Question: I want to create an expander with directional arrows to expand in al 4 directions. Like when the expander sits at the top of the page, it would expand down an downpointing arrows would rotate 180 degrees. Now when the expander sits at the left side of the page, it should expand right. But my arrows should point right so the user knows it has to click the expander for it to expand to the right.
At the moment, the arrows are 4 lines pointing down. But they should point right. I tried using a rotatetransform, but I cannot address it because I think I cannot address a key in a template from outside the template, so my doubleanimation to rotate the -45 degrees throws an error saying it cannto find myTransform.
Any ideas on this?
'''
<Style x:Key="ExpanderNoButtonStyle" TargetType="toolkit:Expander">
<Setter Property="Template">
<Setter.Value>
<ControlTemplate TargetType="toolkit:Expander">
<Grid Background="Transparent">
<vsm:VisualStateManager.VisualStateGroups>
<vsm:VisualStateGroup x:Name="ExpandDirectionStates">
<vsm:VisualStateGroup.Transitions>
<vsm:VisualTransition GeneratedDuration="0"/>
</vsm:VisualStateGroup.Transitions>
<vsm:VisualState x:Name="ExpandLeft">
<Storyboard>
<ObjectAnimationUsingKeyFrames Duration="0" Storyboard.TargetName="ExpanderButton" Storyboard.TargetProperty="(Grid.Column)">
<DiscreteObjectKeyFrame KeyTime="0" Value="1"/>
</ObjectAnimationUsingKeyFrames>
<ObjectAnimationUsingKeyFrames Duration="0" Storyboard.TargetName="ExpandSite" Storyboard.TargetProperty="(Grid.Row)">
<DiscreteObjectKeyFrame KeyTime="0" Value="0"/>
</ObjectAnimationUsingKeyFrames>
<ObjectAnimationUsingKeyFrames Duration="0" Storyboard.TargetName="rd0" Storyboard.TargetProperty="Height">
<DiscreteObjectKeyFrame KeyTime="0" Value="*"/>
</ObjectAnimationUsingKeyFrames>
<ObjectAnimationUsingKeyFrames Duration="0" Storyboard.TargetName="cd0" Storyboard.TargetProperty="Width">
<DiscreteObjectKeyFrame KeyTime="0" Value="*"/>
</ObjectAnimationUsingKeyFrames>
<DoubleAnimation Storyboard.TargetName="myTransform" Storyboard.TargetProperty="Angle" From="0.0" To="-45.0" Duration="0" />
</Storyboard>
</vsm:VisualState>
</vsm:VisualStateGroup>
</vsm:VisualStateManager.VisualStateGroups>
<Grid>
<Grid.RowDefinitions>
<RowDefinition Height="Auto" x:Name="rd0"/>
<RowDefinition Height="Auto" x:Name="rd1"/>
</Grid.RowDefinitions>
<Grid.ColumnDefinitions>
<ColumnDefinition Width="Auto" x:Name="cd0"/>
<ColumnDefinition Width="Auto" x:Name="cd1"/>
</Grid.ColumnDefinitions>
<ToggleButton Content="{TemplateBinding Header}" ContentTemplate="{TemplateBinding HeaderTemplate}" FontFamily="{TemplateBinding FontFamily}" FontSize="{TemplateBinding FontSize}" FontStretch="{TemplateBinding FontStretch}" FontStyle="{TemplateBinding FontStyle}" FontWeight="{TemplateBinding FontWeight}" Foreground="{TemplateBinding Foreground}" Grid.Column="0" Grid.Row="0" HorizontalContentAlignment="{TemplateBinding HorizontalContentAlignment}" IsChecked="{TemplateBinding IsExpanded}" Margin="1" MinHeight="0" MinWidth="0" x:Name="ExpanderButton" Padding="{TemplateBinding Padding}" VerticalContentAlignment="{TemplateBinding VerticalContentAlignment}">
<ToggleButton.Template>
<ControlTemplate TargetType="ToggleButton">
<Grid>
<Grid.Background>
<LinearGradientBrush StartPoint="0.5, 0" EndPoint="0.5,1">
<GradientStop Color="white" Offset="0"/>
<GradientStop Color="#FFAAAAAA" Offset="1"/>
</LinearGradientBrush>
</Grid.Background>
<Grid HorizontalAlignment="Center" VerticalAlignment="Center">
<Grid.RenderTransform>
<RotateTransform x:Name="myTransform" Angle="0" CenterX="7.5" CenterY="7.5"/>
</Grid.RenderTransform>
<Ellipse Width="15" Height="15" Fill="#FF888888"/>
<Line Stroke="White" X1="3" Y1="4" X2="7.5" Y2="8" />
<Line Stroke="White" X1="12" Y1="4" X2="7.5" Y2="8" />
<Line Stroke="White" X1="3" Y1="8" X2="7.5" Y2="12" />
<Line Stroke="White" X1="12" Y1="8" X2="7.5" Y2="12" />
</Grid>
</Grid>
</ControlTemplate>
</ToggleButton.Template>
</ToggleButton>
</Grid>
</Grid>
</ControlTemplate>
</Setter.Value>
</Setter>
</Style>
'''
This is how the good version look like (expands down, see arrows). I now want these arrows to be rotated 45 degrees so i can use it for al for sides.

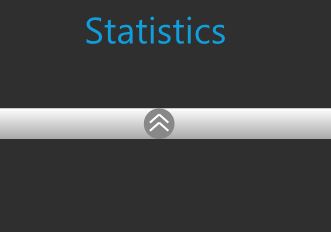
Answer: I've created 4 possible states and added them to the grid's resources. This way, when a certain direction is called, it'll go fetch the appropriate template. So the arrows are unique for every template, there's no need to rotate them anymore.
here's the xaml for the 4 templates, hope someone can use them
'''
<ControlTemplate x:Key="ExpanderDownHeaderTemplate" TargetType="ToggleButton">
<Grid Background="Transparent">
<VisualStateManager.VisualStateGroups>
<VisualStateGroup x:Name="CheckStates">
<VisualStateGroup.Transitions>
<VisualTransition GeneratedDuration="00:00:00"/>
</VisualStateGroup.Transitions>
<VisualState x:Name="Checked">
<Storyboard>
<ObjectAnimationUsingKeyFrames Duration="0" Storyboard.TargetProperty="Data" Storyboard.TargetName="arrow">
<DiscreteObjectKeyFrame KeyTime="0" Value="M 1,1.5 L 4.5,5 L 8,1.5"/>
</ObjectAnimationUsingKeyFrames>
</Storyboard>
</VisualState>
<VisualState x:Name="Unchecked"/>
</VisualStateGroup>
<VisualStateGroup x:Name="CommonStates">
<VisualStateGroup.Transitions>
<VisualTransition GeneratedDuration="0"/>
<VisualTransition GeneratedDuration="00:00:00.1" To="MouseOver"/>
<VisualTransition GeneratedDuration="00:00:00.1" To="Pressed"/>
</VisualStateGroup.Transitions>
<VisualState x:Name="Normal"/>
<VisualState x:Name="MouseOver">
<Storyboard>
<DoubleAnimation BeginTime="0" To="1" Storyboard.TargetProperty="(Border.Opacity)" Storyboard.TargetName="brdExpander"/>
</Storyboard>
</VisualState>
<VisualState x:Name="Pressed" />
</VisualStateGroup>
<VisualStateGroup x:Name="FocusStates">
<VisualState x:Name="Focused" />
<VisualState x:Name="Unfocused"/>
</VisualStateGroup>
</VisualStateManager.VisualStateGroups>
<Border Name="brdExpander" Padding="{TemplateBinding Padding}" CornerRadius="1" Opacity="0.7" Background="{StaticResource ToggleButtonBackground}">
<StackPanel HorizontalAlignment="Center" VerticalAlignment="Center" Orientation="Horizontal">
<Path x:Name="arrow" Data="M 1,4.5 L 4.5,1 L 8,4.5" HorizontalAlignment="Center" Stroke="{StaticResource ItemYellow}" StrokeThickness="2" VerticalAlignment="Center"/>
<ContentPresenter ContentTemplate="{TemplateBinding ContentTemplate}" Content="{TemplateBinding Content}" Grid.Column="1" HorizontalAlignment="Center" Margin="10,0,0,0" VerticalAlignment="Center"/>
</StackPanel>
</Border>
</Grid>
</ControlTemplate>
<ControlTemplate x:Key="ExpanderUpHeaderTemplate" TargetType="ToggleButton">
<Grid Background="Transparent">
<VisualStateManager.VisualStateGroups>
<VisualStateGroup x:Name="CheckStates">
<VisualStateGroup.Transitions>
<VisualTransition GeneratedDuration="00:00:00"/>
</VisualStateGroup.Transitions>
<VisualState x:Name="Checked">
<Storyboard>
<ObjectAnimationUsingKeyFrames Duration="0" Storyboard.TargetProperty="Data" Storyboard.TargetName="arrow">
<DiscreteObjectKeyFrame KeyTime="0" Value="M 1,5 L 4.5,1.5 L 8,5"/>
</ObjectAnimationUsingKeyFrames>
</Storyboard>
</VisualState>
<VisualState x:Name="Unchecked"/>
</VisualStateGroup>
<VisualStateGroup x:Name="CommonStates">
<VisualStateGroup.Transitions>
<VisualTransition GeneratedDuration="0"/>
<VisualTransition GeneratedDuration="00:00:00.1" To="MouseOver"/>
<VisualTransition GeneratedDuration="00:00:00.1" To="Pressed"/>
</VisualStateGroup.Transitions>
<VisualState x:Name="Normal"/>
<VisualState x:Name="MouseOver">
<Storyboard>
<DoubleAnimation BeginTime="0" To="1" Storyboard.TargetProperty="(Border.Opacity)" Storyboard.TargetName="brdExpander"/>
</Storyboard>
</VisualState>
<VisualState x:Name="Pressed" />
</VisualStateGroup>
<VisualStateGroup x:Name="FocusStates">
<VisualState x:Name="Focused" />
<VisualState x:Name="Unfocused"/>
</VisualStateGroup>
</VisualStateManager.VisualStateGroups>
<Border Name="brdExpander" Padding="{TemplateBinding Padding}" CornerRadius="1" Opacity="0.7" Background="{StaticResource ToggleButtonBackground}">
<StackPanel HorizontalAlignment="Center" VerticalAlignment="Center" Orientation="Horizontal">
<Path x:Name="arrow" Data="M 1,1 L 4.5,4.5 L 8,1" HorizontalAlignment="Center" Stroke="{StaticResource ItemYellow}" StrokeThickness="2" VerticalAlignment="Center"/>
<ContentPresenter x:Name="header" ContentTemplate="{TemplateBinding ContentTemplate}" Content="{TemplateBinding Content}" Grid.Column="1" HorizontalAlignment="Stretch" Margin="10,0,0,0" VerticalAlignment="Center"/>
</StackPanel>
</Border>
</Grid>
</ControlTemplate>
<ControlTemplate x:Key="ExpanderLeftHeaderTemplate" TargetType="ToggleButton">
<Grid Background="Transparent">
<VisualStateManager.VisualStateGroups>
<VisualStateGroup x:Name="CheckStates">
<VisualStateGroup.Transitions>
<VisualTransition GeneratedDuration="00:00:00"/>
</VisualStateGroup.Transitions>
<VisualState x:Name="Checked">
<Storyboard>
<ObjectAnimationUsingKeyFrames Duration="0" Storyboard.TargetProperty="Data" Storyboard.TargetName="arrow">
<DiscreteObjectKeyFrame KeyTime="0" Value="M 4.5,1 L 1,4.5 L 4.5,8"/>
</ObjectAnimationUsingKeyFrames>
</Storyboard>
</VisualState>
<VisualState x:Name="Unchecked"/>
</VisualStateGroup>
<VisualStateGroup x:Name="CommonStates">
<VisualStateGroup.Transitions>
<VisualTransition GeneratedDuration="0"/>
<VisualTransition GeneratedDuration="00:00:00.1" To="MouseOver"/>
<VisualTransition GeneratedDuration="00:00:00.1" To="Pressed"/>
</VisualStateGroup.Transitions>
<VisualState x:Name="Normal"/>
<VisualState x:Name="MouseOver">
<Storyboard>
<DoubleAnimation BeginTime="0" To="1" Storyboard.TargetProperty="(Border.Opacity)" Storyboard.TargetName="brdExpander"/>
</Storyboard>
</VisualState>
<VisualState x:Name="Pressed" />
</VisualStateGroup>
<VisualStateGroup x:Name="FocusStates">
<VisualState x:Name="Focused" />
<VisualState x:Name="Unfocused"/>
</VisualStateGroup>
</VisualStateManager.VisualStateGroups>
<Border Name="brdExpander" Padding="{TemplateBinding Padding}" CornerRadius="1" Opacity="0.7" Background="{StaticResource ToggleButtonBackground}">
<StackPanel HorizontalAlignment="Center" VerticalAlignment="Center" >
<Path x:Name="arrow" Data="M 1,1 L 4.5,4.5 L 1,8" HorizontalAlignment="Center" Stroke="{StaticResource ItemYellow}" StrokeThickness="2" VerticalAlignment="Center"/>
<layoutToolkit:LayoutTransformer>
<layoutToolkit:LayoutTransformer.LayoutTransform>
<TransformGroup>
<RotateTransform Angle="270"/>
</TransformGroup>
</layoutToolkit:LayoutTransformer.LayoutTransform>
<ContentPresenter x:Name="header" ContentTemplate="{TemplateBinding ContentTemplate}" HorizontalAlignment="Center" Margin="0,0,10,0" Grid.Row="1" VerticalAlignment="Stretch" >
<!-- Content="{TemplateBinding Content}"-->
<ContentPresenter.Content>
<TextBlock Text="{TemplateBinding Content}" Foreground="{TemplateBinding Foreground}"/>
</ContentPresenter.Content>
</ContentPresenter>
</layoutToolkit:LayoutTransformer>
</StackPanel>
</Border>
</Grid>
</ControlTemplate>
<ControlTemplate x:Key="ExpanderRightHeaderTemplate" TargetType="ToggleButton">
<Grid Background="Transparent">
<VisualStateManager.VisualStateGroups>
<VisualStateGroup x:Name="CheckStates">
<VisualStateGroup.Transitions>
<VisualTransition GeneratedDuration="00:00:00"/>
</VisualStateGroup.Transitions>
<VisualState x:Name="Checked">
<Storyboard>
<ObjectAnimationUsingKeyFrames Duration="0" Storyboard.TargetProperty="Data" Storyboard.TargetName="arrow">
<DiscreteObjectKeyFrame KeyTime="0" Value="M 1,1 L 4.5,4.5 L 1,8"/>
</ObjectAnimationUsingKeyFrames>
</Storyboard>
</VisualState>
<VisualState x:Name="Unchecked"/>
</VisualStateGroup>
<VisualStateGroup x:Name="CommonStates">
<VisualStateGroup.Transitions>
<VisualTransition GeneratedDuration="0"/>
<VisualTransition GeneratedDuration="00:00:00.1" To="MouseOver"/>
<VisualTransition GeneratedDuration="00:00:00.1" To="Pressed"/>
</VisualStateGroup.Transitions>
<VisualState x:Name="Normal"/>
<VisualState x:Name="MouseOver">
<Storyboard>
<DoubleAnimation BeginTime="0" To="1" Storyboard.TargetProperty="(Border.Opacity)" Storyboard.TargetName="brdExpander"/>
</Storyboard>
</VisualState>
<VisualState x:Name="Pressed" />
</VisualStateGroup>
<VisualStateGroup x:Name="FocusStates">
<VisualState x:Name="Focused" />
<VisualState x:Name="Unfocused"/>
</VisualStateGroup>
</VisualStateManager.VisualStateGroups>
<Border Name="brdExpander" Padding="{TemplateBinding Padding}" CornerRadius="1" Opacity="0.7" Background="{StaticResource ToggleButtonBackground}">
<StackPanel HorizontalAlignment="Center" VerticalAlignment="Center">
<Path x:Name="arrow" Data="M 4.5,1 L 1,4.5 L 4.5,8" HorizontalAlignment="Center" Stroke="{StaticResource ItemYellow}" StrokeThickness="2" VerticalAlignment="Center"/>
<layoutToolkit:LayoutTransformer>
<layoutToolkit:LayoutTransformer.LayoutTransform>
<TransformGroup>
<RotateTransform Angle="90"/>
</TransformGroup>
</layoutToolkit:LayoutTransformer.LayoutTransform>
<ContentPresenter x:Name="header" ContentTemplate="{TemplateBinding ContentTemplate}" HorizontalAlignment="Center" Margin="10,0,0,0" Grid.Row="1" VerticalAlignment="Stretch">
<ContentPresenter.Content>
<TextBlock Text="{TemplateBinding Content}" Foreground="{TemplateBinding Foreground}"/>
</ContentPresenter.Content>
</ContentPresenter>
</layoutToolkit:LayoutTransformer>
</StackPanel>
</Border>
</Grid>
</ControlTemplate>
'''